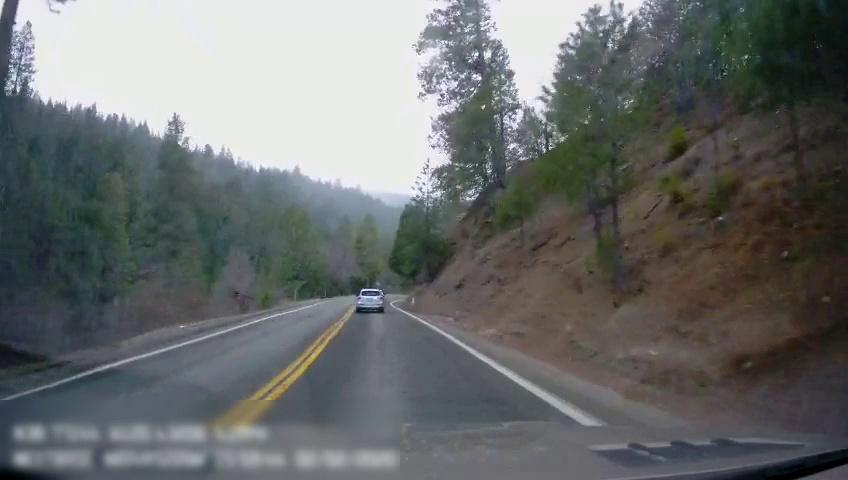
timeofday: Day
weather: Cloudy
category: Drivable Space
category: Vehicles | SUV
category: Lanes | Alternate Lane
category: Lanes | Current Lane
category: Lanes | Opposite Lane
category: Lanes | Opposite Lane